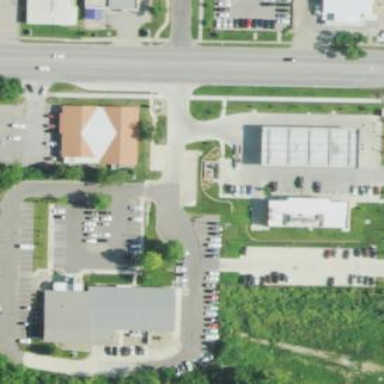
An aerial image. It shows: Commercial area.